Question: What I mean;
Is the content associated with a leaf also associated with the branch nodes that leaf terminates?
e.g.

Associate an item with "c" and it appears in "a","b" and "c".
I'd like the item to only be associated with "c" not "a" and "b" as well.
Have I missed something or is this correct?
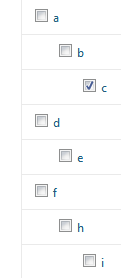
Answer: Well, if you don't want c to imply a and b, then c should be a sibling of a and b, not a child.